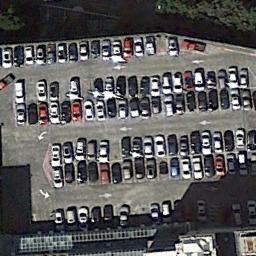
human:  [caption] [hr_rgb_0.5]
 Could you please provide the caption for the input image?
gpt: The parking lot has lots of neatly arranged cars of different colors .

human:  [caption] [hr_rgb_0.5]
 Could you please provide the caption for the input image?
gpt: There are many cars in the parking lot .

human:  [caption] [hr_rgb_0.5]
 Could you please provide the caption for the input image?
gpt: The parking lot is full of cars next to some trees .

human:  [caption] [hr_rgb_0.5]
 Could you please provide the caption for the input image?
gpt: Six rows of cars were parked in the parking lot .

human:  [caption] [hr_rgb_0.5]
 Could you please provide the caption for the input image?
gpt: There are many cars on the parking lot .